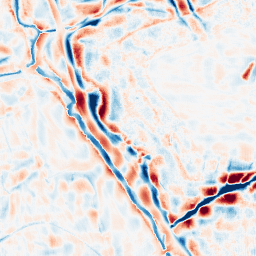
Category: wavelet
Decomposition family: wavelet_biorthogonal
Decomposition parameters: wavelet: bior4.4
level: 4
Upsampling method: fft_zeropad
Upsampling parameters: scale: 8
Upsampling scale: 8